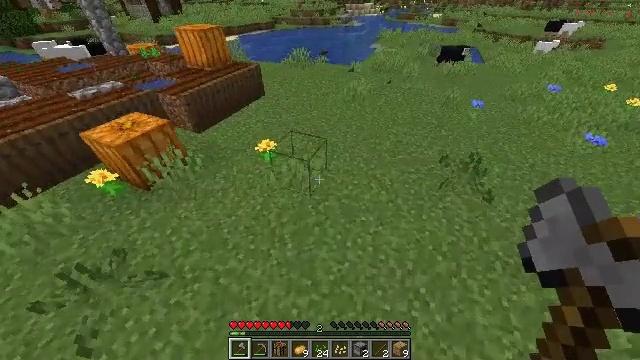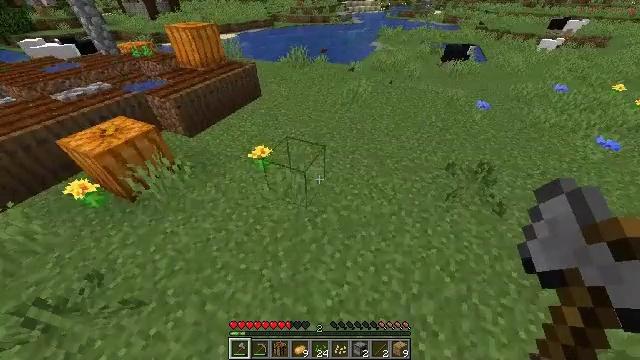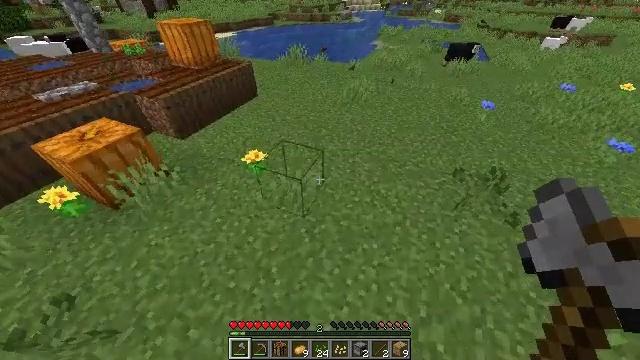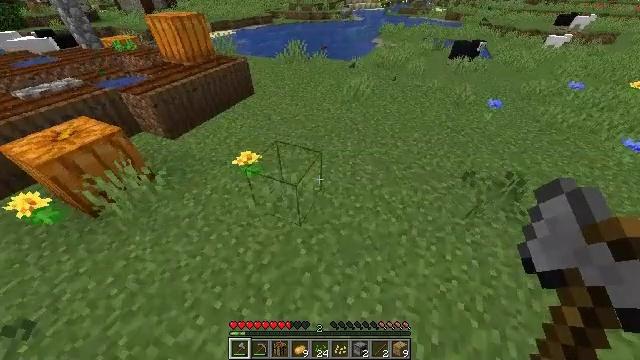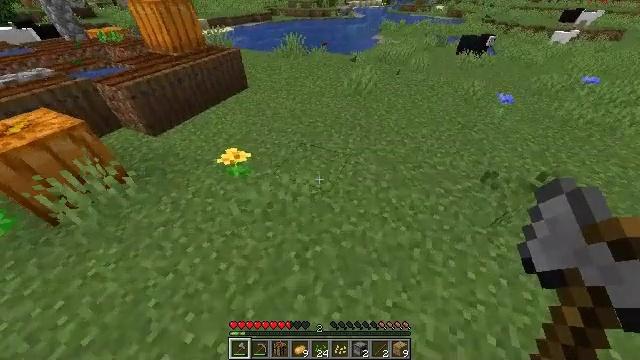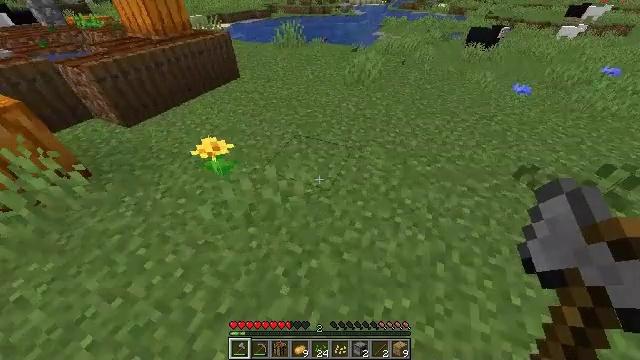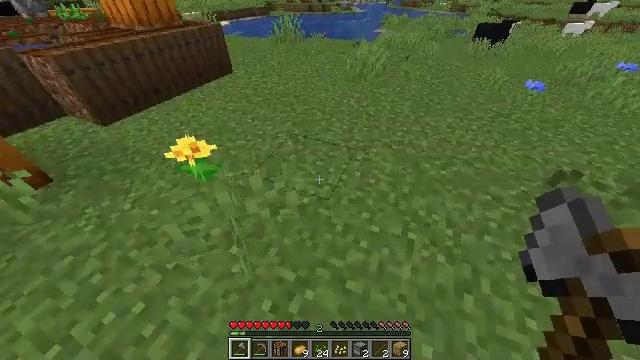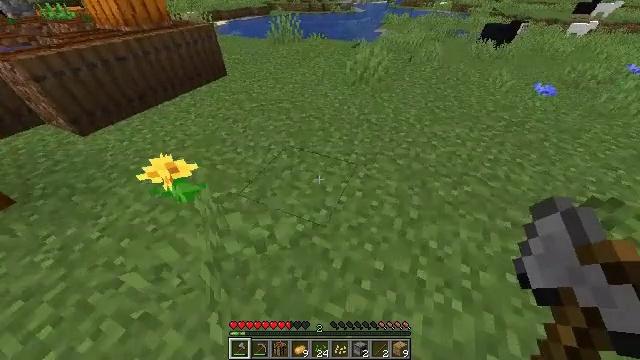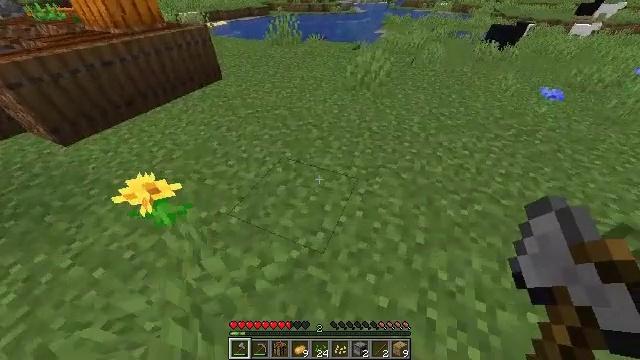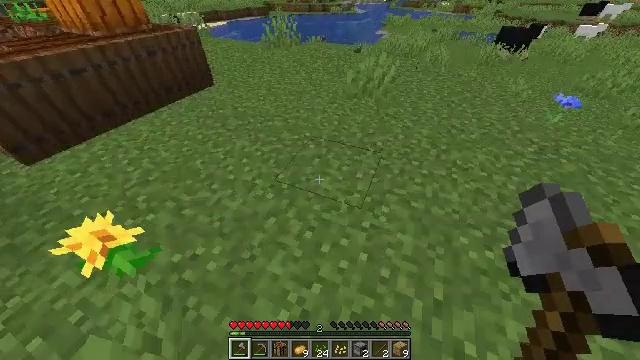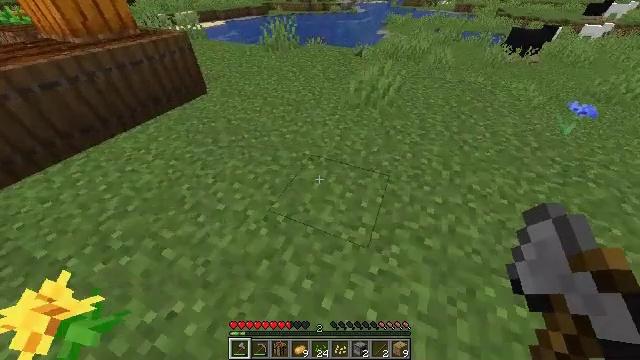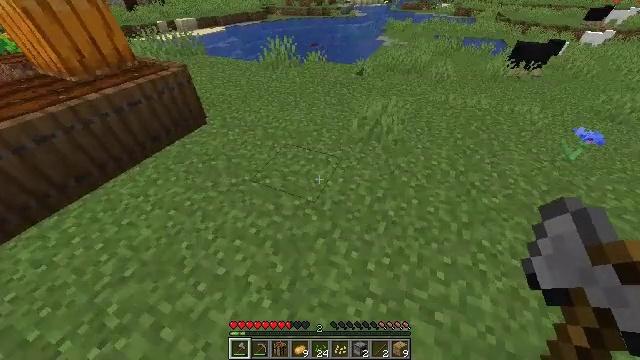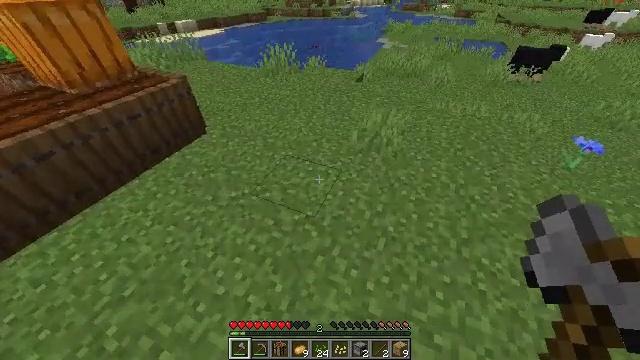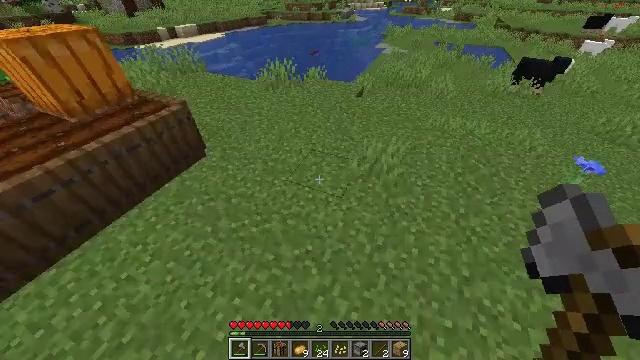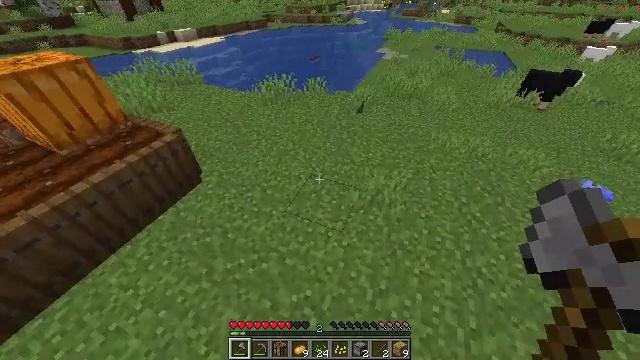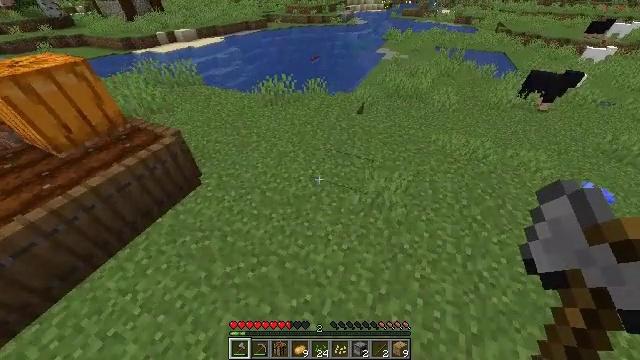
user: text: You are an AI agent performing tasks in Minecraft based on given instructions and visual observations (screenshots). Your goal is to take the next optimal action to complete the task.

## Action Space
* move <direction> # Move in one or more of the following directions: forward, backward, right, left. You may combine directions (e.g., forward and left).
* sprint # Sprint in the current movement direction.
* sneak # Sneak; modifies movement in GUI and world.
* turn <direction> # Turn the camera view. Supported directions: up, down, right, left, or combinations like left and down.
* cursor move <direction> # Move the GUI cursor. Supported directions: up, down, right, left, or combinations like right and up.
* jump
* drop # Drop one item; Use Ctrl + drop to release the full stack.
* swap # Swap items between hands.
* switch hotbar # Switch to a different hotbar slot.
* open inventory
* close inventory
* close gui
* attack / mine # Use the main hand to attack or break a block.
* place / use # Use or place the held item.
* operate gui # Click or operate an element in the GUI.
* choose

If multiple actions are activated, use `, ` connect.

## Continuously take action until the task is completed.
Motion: motion action
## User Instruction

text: Clear the sweet berry bush to collect the sweet berries.
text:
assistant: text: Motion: move forward, sprint, jump
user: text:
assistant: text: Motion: move forward, sprint, jump
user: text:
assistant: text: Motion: move forward, sprint
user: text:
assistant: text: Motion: move forward, sprint
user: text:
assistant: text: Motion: move forward, sprint
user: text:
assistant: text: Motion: move forward, sprint
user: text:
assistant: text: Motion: move forward, sprint
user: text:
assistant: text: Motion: move forward, sprint
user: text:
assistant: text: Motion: move forward, sprint
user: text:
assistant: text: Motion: move forward, sprint
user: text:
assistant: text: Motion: move forward, sprint, jump
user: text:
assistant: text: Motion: move forward, sprint, jump
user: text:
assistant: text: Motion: move forward, sprint, jump
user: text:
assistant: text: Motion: move forward, sprint, jump
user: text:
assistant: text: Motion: move forward, sprint, jump
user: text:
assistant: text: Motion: move forward, sprint, jump
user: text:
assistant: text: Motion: move forward, sprint, jump
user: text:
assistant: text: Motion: move forward, sprint, jump
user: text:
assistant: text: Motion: move forward, sprint, jump
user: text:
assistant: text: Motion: move forward, sprint, jump
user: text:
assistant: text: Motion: move forward, sprint
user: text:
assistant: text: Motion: move forward, sprint
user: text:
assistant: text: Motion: move forward, sprint
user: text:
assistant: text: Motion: move forward, sprint, turn left and up
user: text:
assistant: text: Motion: move forward, sprint, turn left and up
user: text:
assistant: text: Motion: move forward, sprint, turn left and up
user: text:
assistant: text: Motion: move forward, sprint, turn left
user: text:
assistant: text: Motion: move forward, sprint
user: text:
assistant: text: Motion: move forward, sprint, turn up
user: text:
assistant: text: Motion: move forward, sprint, turn up